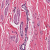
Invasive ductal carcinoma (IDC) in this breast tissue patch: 0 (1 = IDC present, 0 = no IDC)